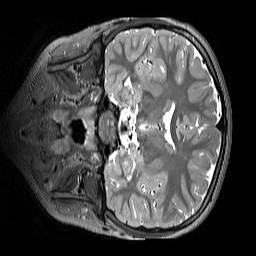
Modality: T2w
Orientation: coronal
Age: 9
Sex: male
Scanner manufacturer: siemens
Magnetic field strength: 3 T
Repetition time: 3.2 s
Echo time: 0.408 s